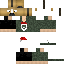
A male human skin with medium skin, wearing brown long hair dressed in a green hoodie and brown pants, featuring a closed mouth.